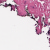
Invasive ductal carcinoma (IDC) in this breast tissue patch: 0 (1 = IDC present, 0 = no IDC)